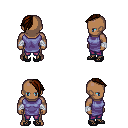
a pixel art fantasy rpg character, male body template, human, dark skin, chain tabard jacket, magenta pants, brown long mohawk hairstyle, white cloth bandages, ghillies, four views (front, back, left, right), 2x2 character sprite sheet, small pixel art, hard edges, no anti-aliasing